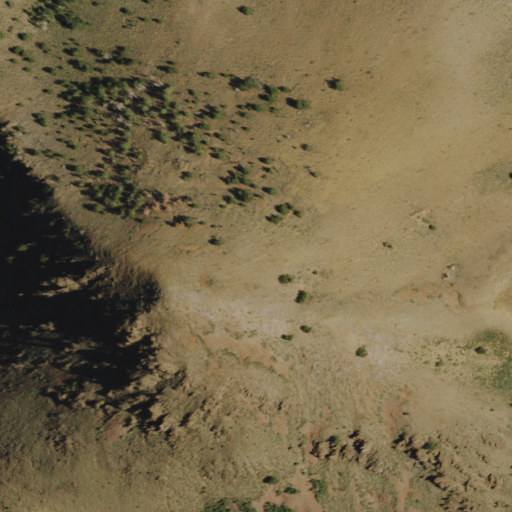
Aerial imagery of mountain in Nevada named Ninemile Peak containing shrub, evergreen forest, and deciduous forest